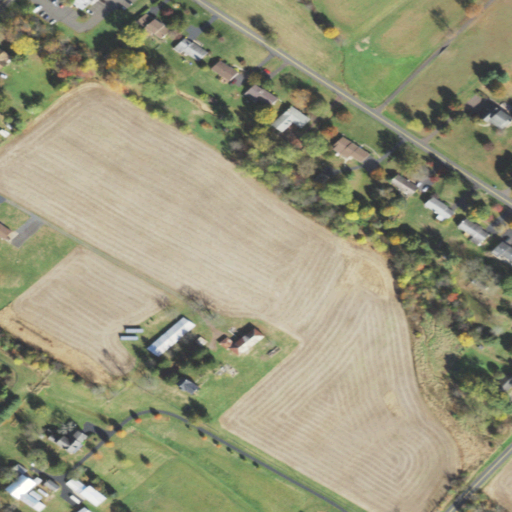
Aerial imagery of mountain in Pennsylvania named Hunsberger Knoll containing cultivated crops, pasture, open development, low intensity development, medium intensity development, and deciduous forest